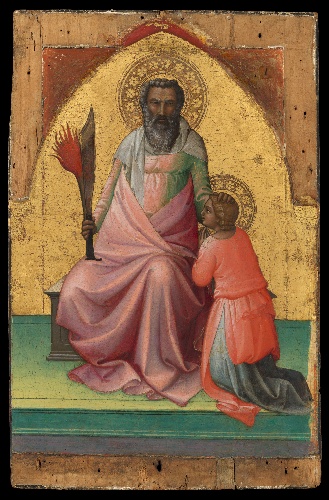
Title: Abraham
Artist: Lorenzo Monaco (Piero di Giovanni)
Artist bio: Italian, Florence (?) ca. 1370–1425 Florence (?)
Date: ca. 1408–10
Object type: Painting
Classification: Paintings
Medium: Tempera on wood, gold ground
Dimensions: Overall 26 x 16 7/8 in. (66 x 42.9 cm); painted surface 22 7/8 x 16 5/8 in. (58.1 x 42.2 cm)
Department: European Paintings
Credit line: Gwynne Andrews Fund, and Gift of G. Louise Robinson, by exchange, 1965
Accession year: 1965
Repository: Metropolitan Museum of Art, New York, NY
Tags: Abraham|Men